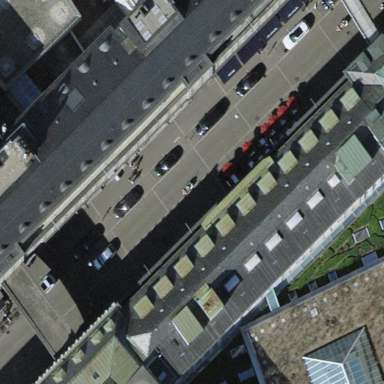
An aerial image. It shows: Parking lane area.